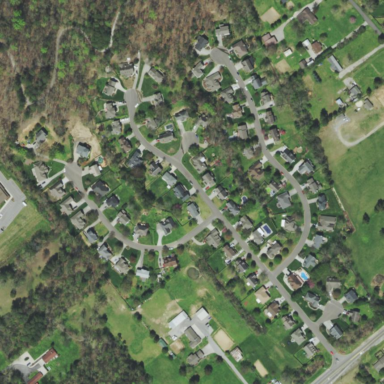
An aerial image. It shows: Residential area composed of single-family homes.